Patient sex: F
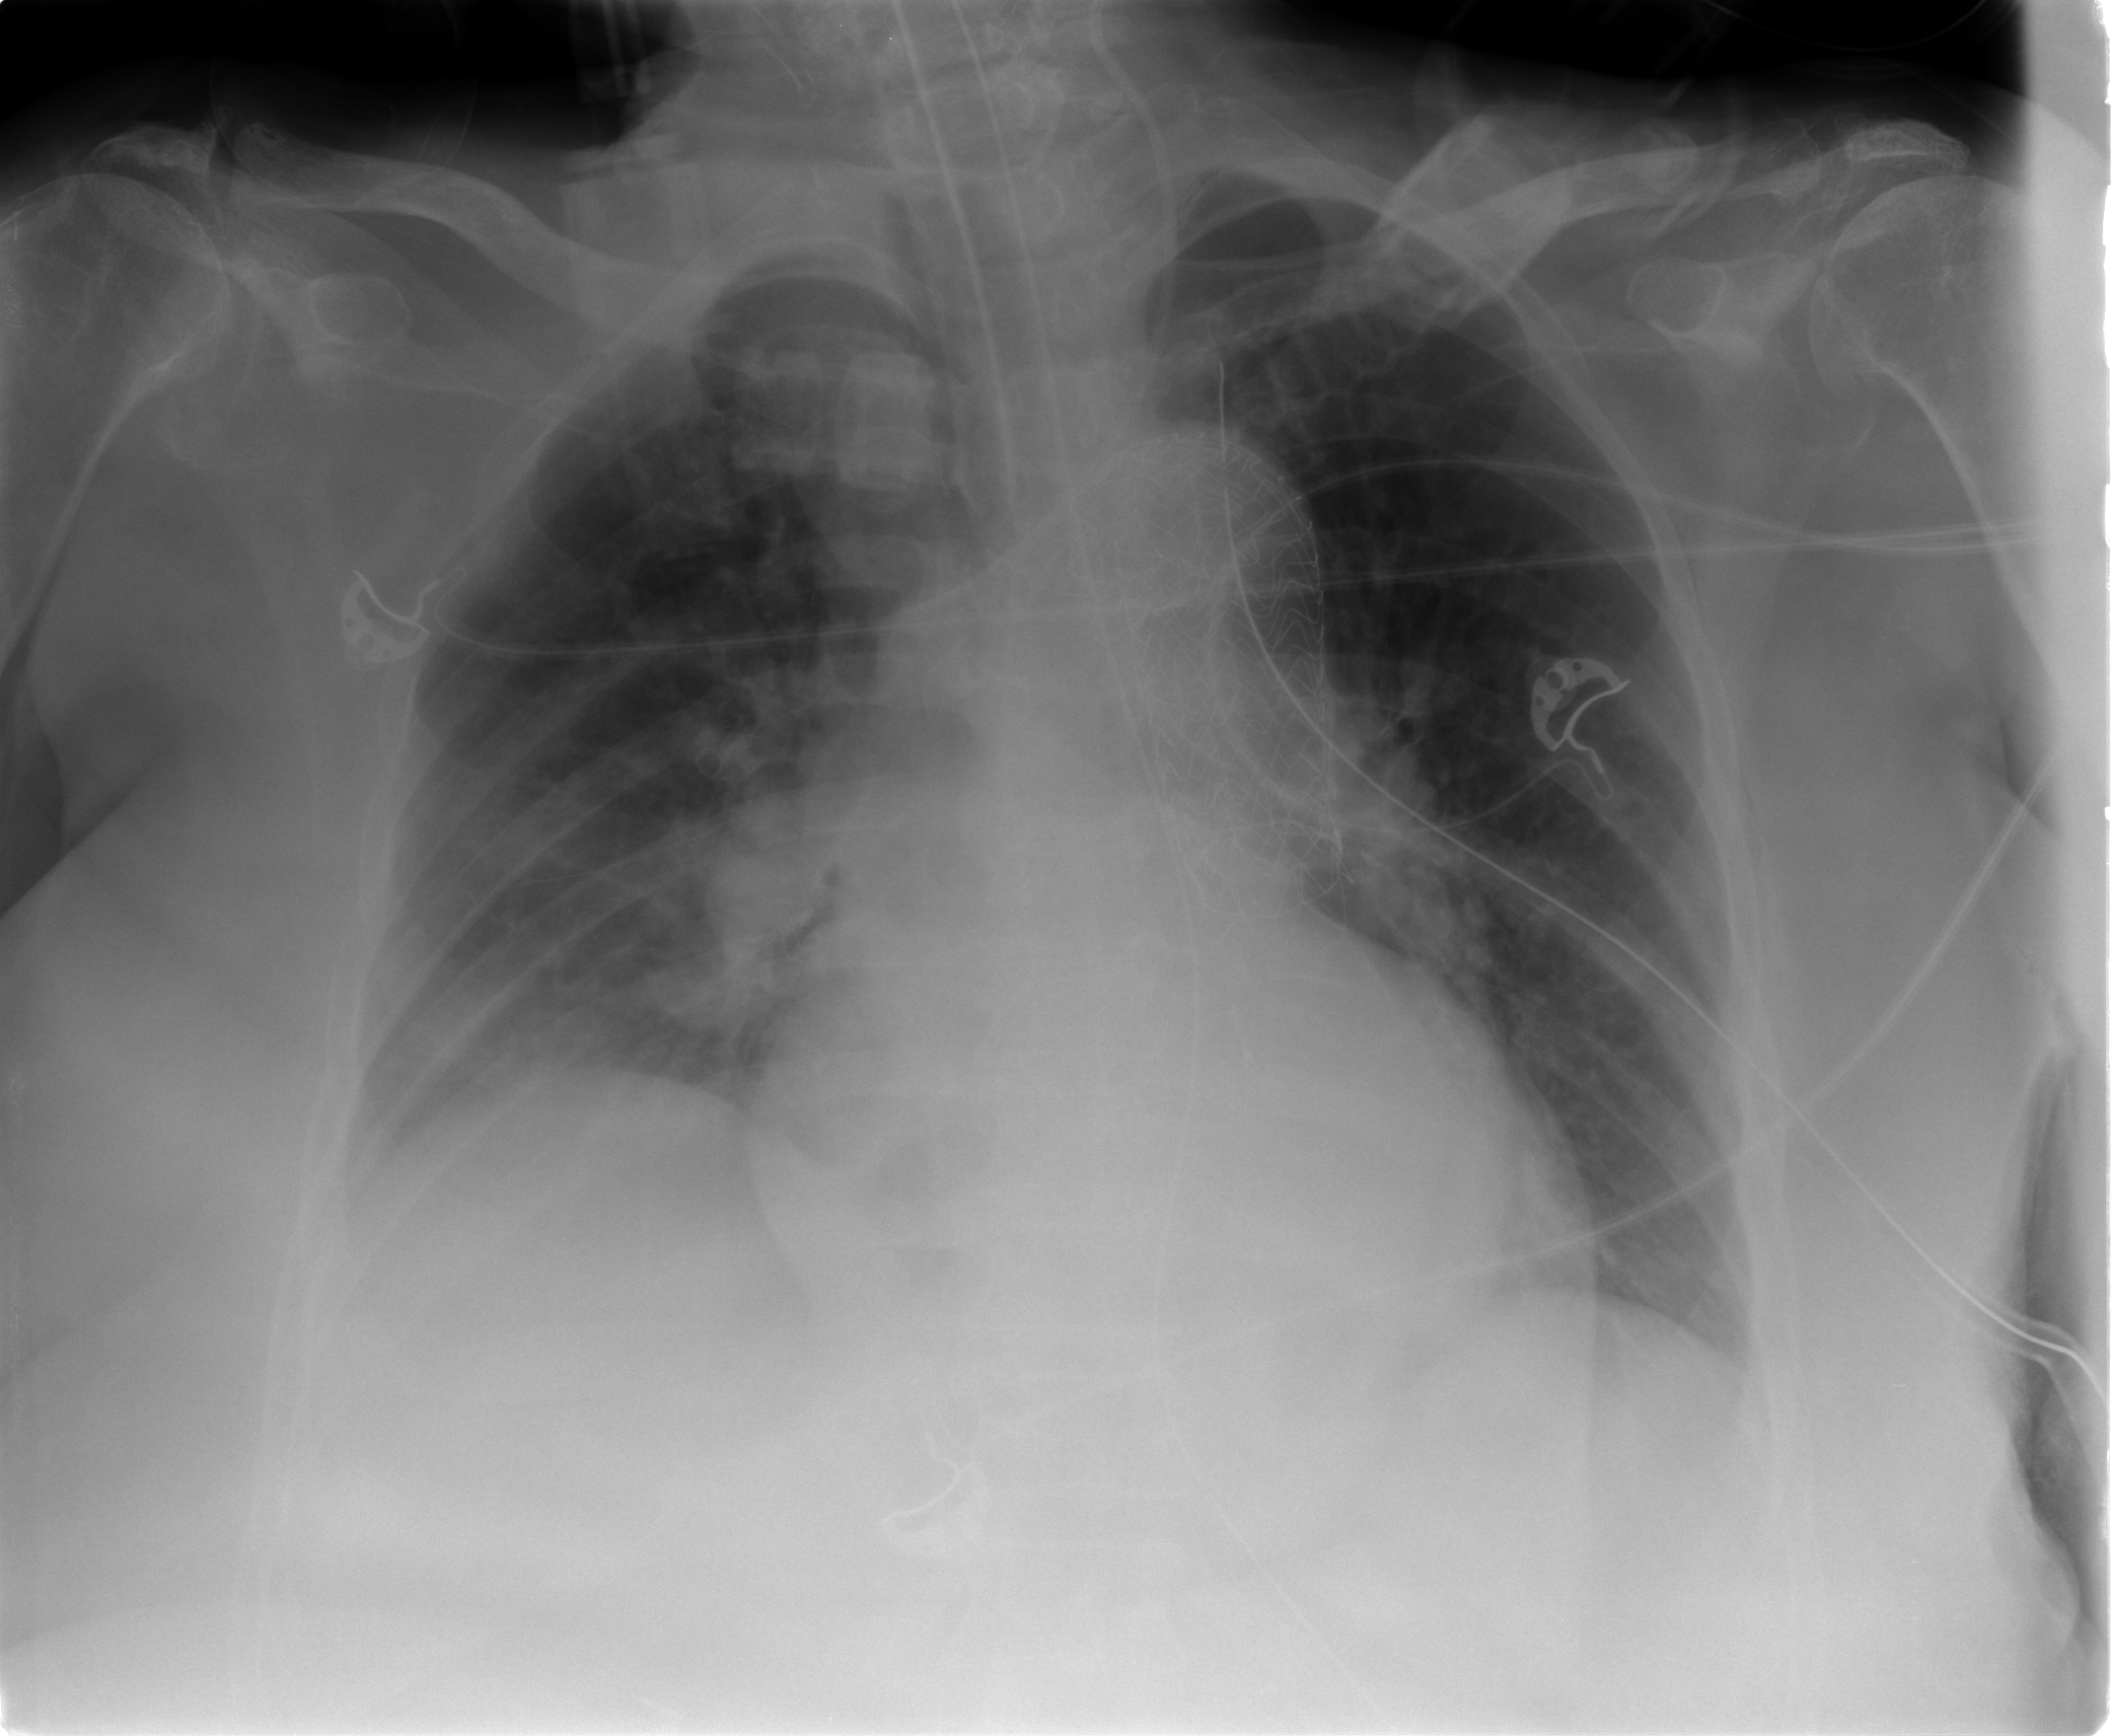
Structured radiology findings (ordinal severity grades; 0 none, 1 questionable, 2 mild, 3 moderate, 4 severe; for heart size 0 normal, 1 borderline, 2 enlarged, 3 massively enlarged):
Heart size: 1
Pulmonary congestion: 1
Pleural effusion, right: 2
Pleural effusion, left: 1
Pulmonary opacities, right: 2
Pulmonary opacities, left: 1
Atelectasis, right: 2
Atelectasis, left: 0